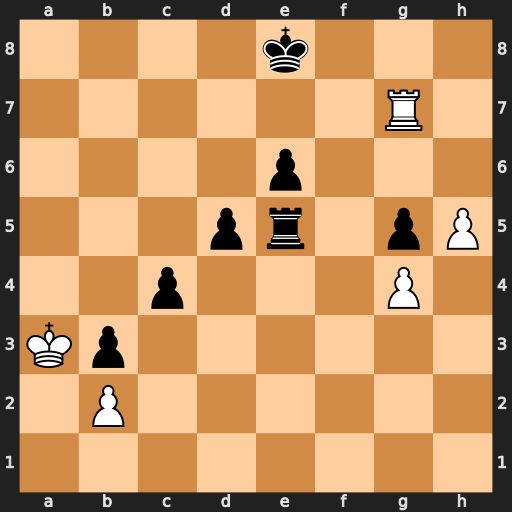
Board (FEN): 4k3/6R1/4p3/3pr1pP/2p3P1/Kp6/1P6/8
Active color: w
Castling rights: -
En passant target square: -
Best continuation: h6 Kf8 Rg6